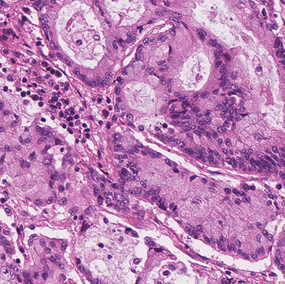
Tumor epithelial tissue: yes
Tumor-associated stroma tissue: yes
Normal tissue: no